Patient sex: F
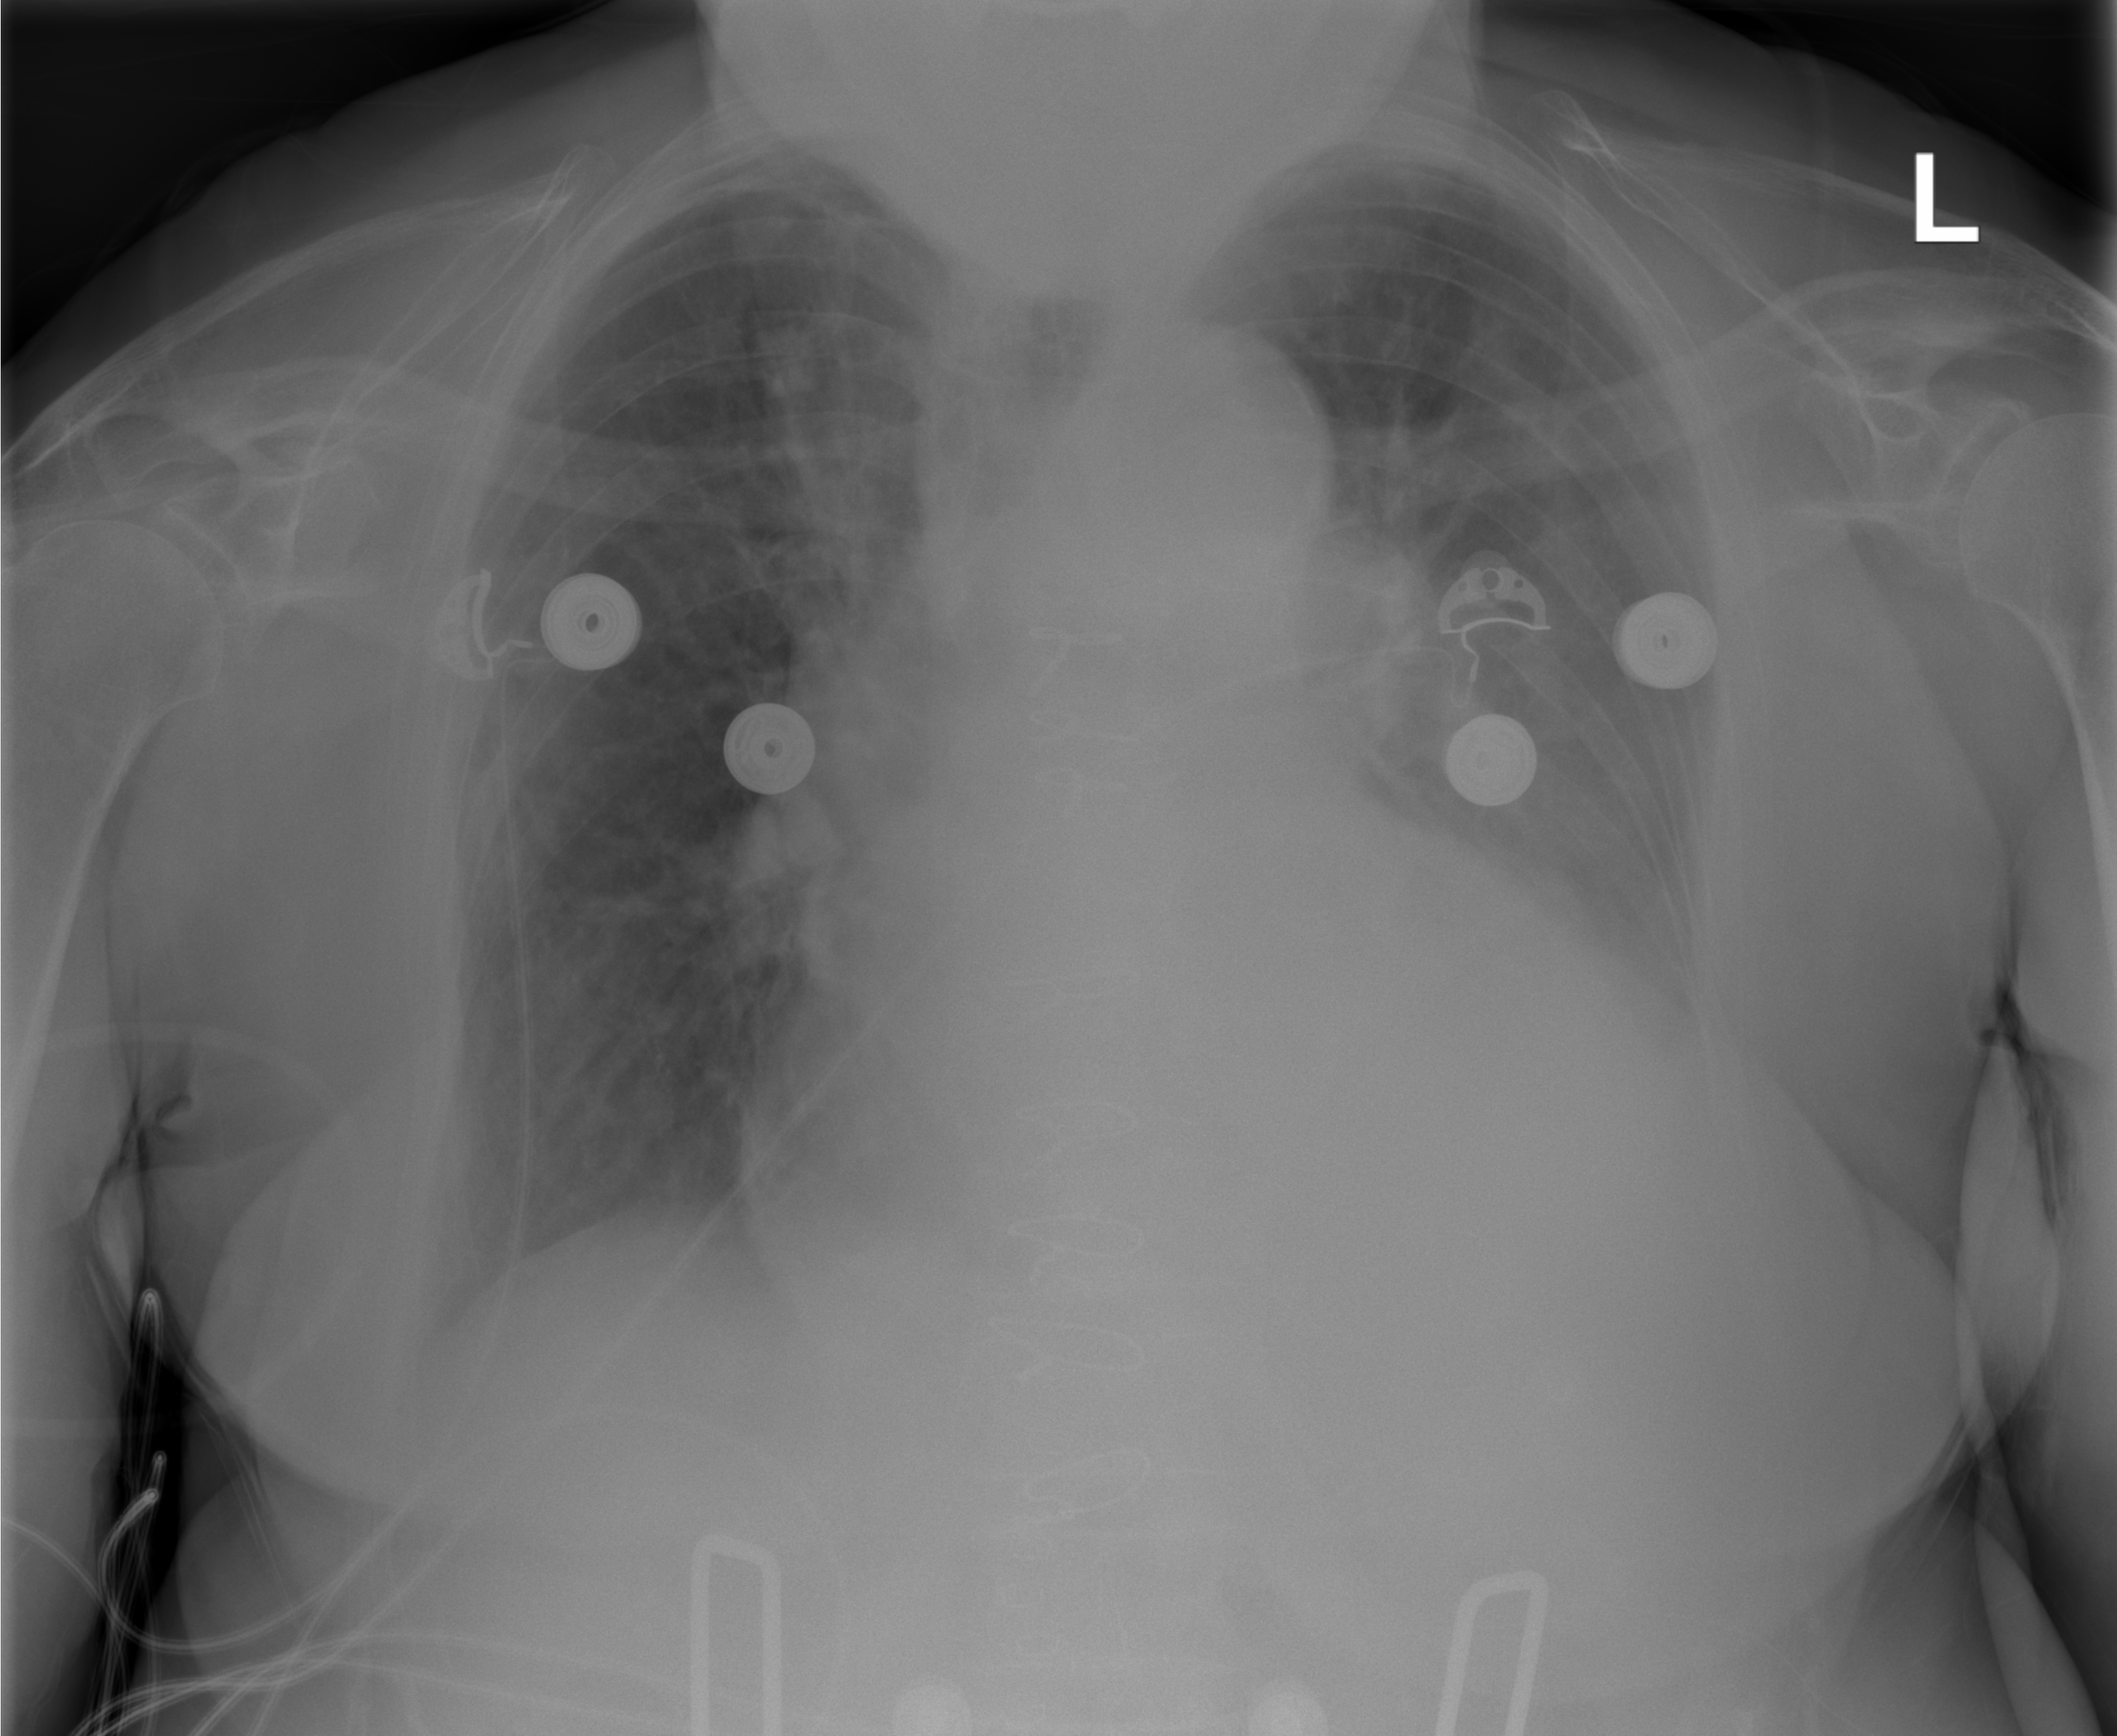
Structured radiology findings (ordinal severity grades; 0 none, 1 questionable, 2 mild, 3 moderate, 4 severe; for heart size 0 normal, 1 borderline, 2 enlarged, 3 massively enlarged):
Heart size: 2
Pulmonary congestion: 1
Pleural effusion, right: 1
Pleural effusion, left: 2
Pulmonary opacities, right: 0
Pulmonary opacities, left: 0
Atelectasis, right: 1
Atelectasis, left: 2